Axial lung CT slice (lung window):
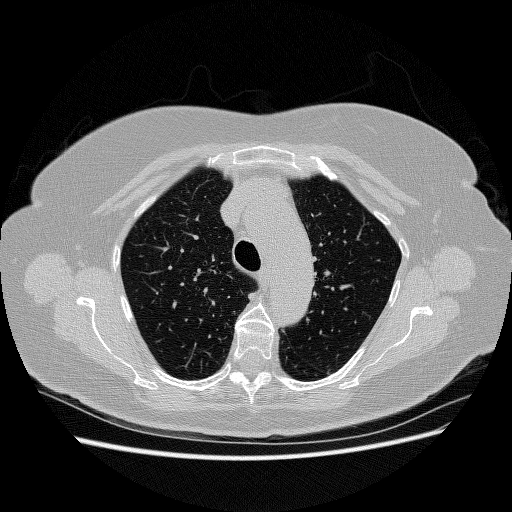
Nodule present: no